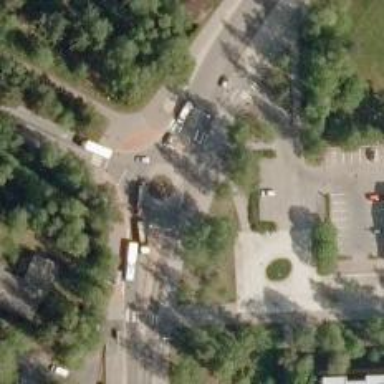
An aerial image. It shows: Tertiary road made of asphalt leading to roundabout junction.